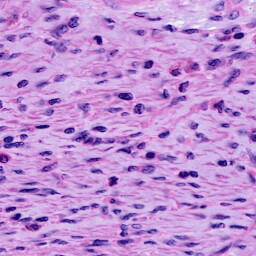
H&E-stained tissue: Cervix